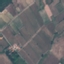
Land use / land cover class: PermanentCrop